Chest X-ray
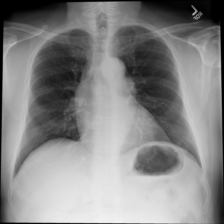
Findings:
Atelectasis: negative
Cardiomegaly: negative
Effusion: negative
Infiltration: negative
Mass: negative
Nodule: negative
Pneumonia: negative
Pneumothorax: negative
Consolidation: negative
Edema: negative
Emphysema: negative
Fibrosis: negative
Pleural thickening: negative
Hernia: negative